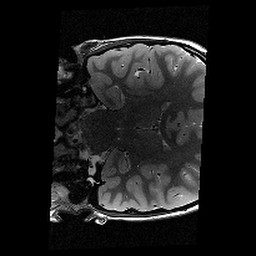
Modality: T2w
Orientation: coronal
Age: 9
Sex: male
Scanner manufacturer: siemens
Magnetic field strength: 3 T
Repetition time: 9.23 s
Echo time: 0.067 s